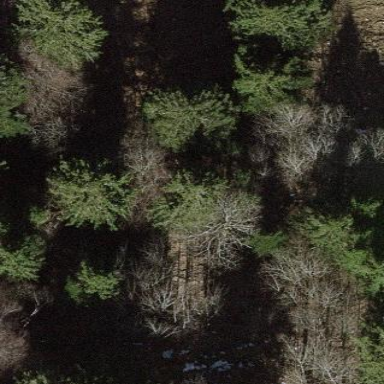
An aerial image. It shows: Forest area.